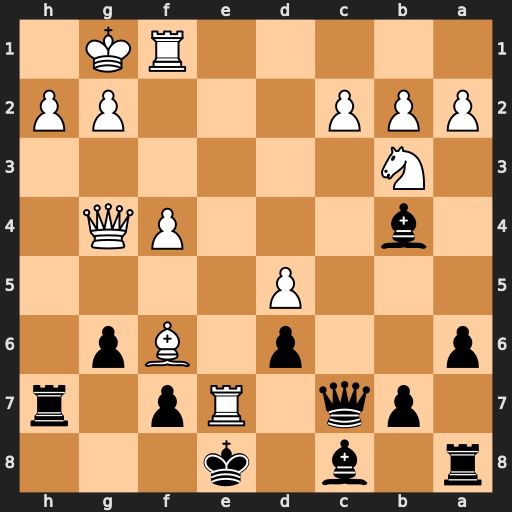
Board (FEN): r1b1k3/1pq1Rp1r/p2p1Bp1/3P4/1b3PQ1/1N6/PPP3PP/5RK1
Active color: b
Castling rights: q
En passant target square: -
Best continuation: Qxe7 Bxe7 Bxg4